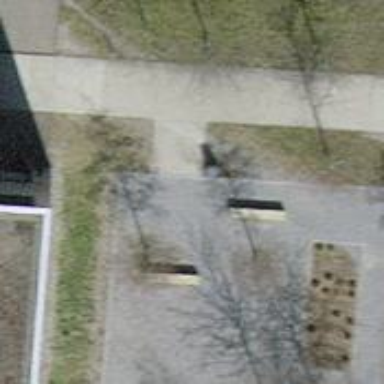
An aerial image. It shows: Bench.